Question: Yesterday it was working and showing me option for building on , and but today it showing only for mac.
Please see this image:-
edit:-Using Xcode 4.2 for lion
how can i get the build option for device and simulator and for ipad back.
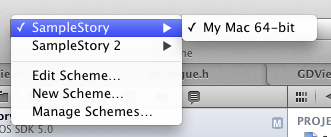
Answer: Try this ! /dont know which version of Xcode you are running)
In xCode (with your project open), under SCM, select "Configure SCM For This Project..."
- - - -